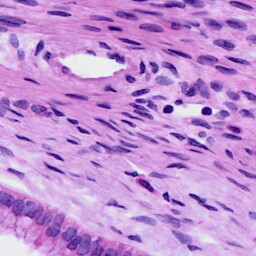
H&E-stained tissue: Cervix